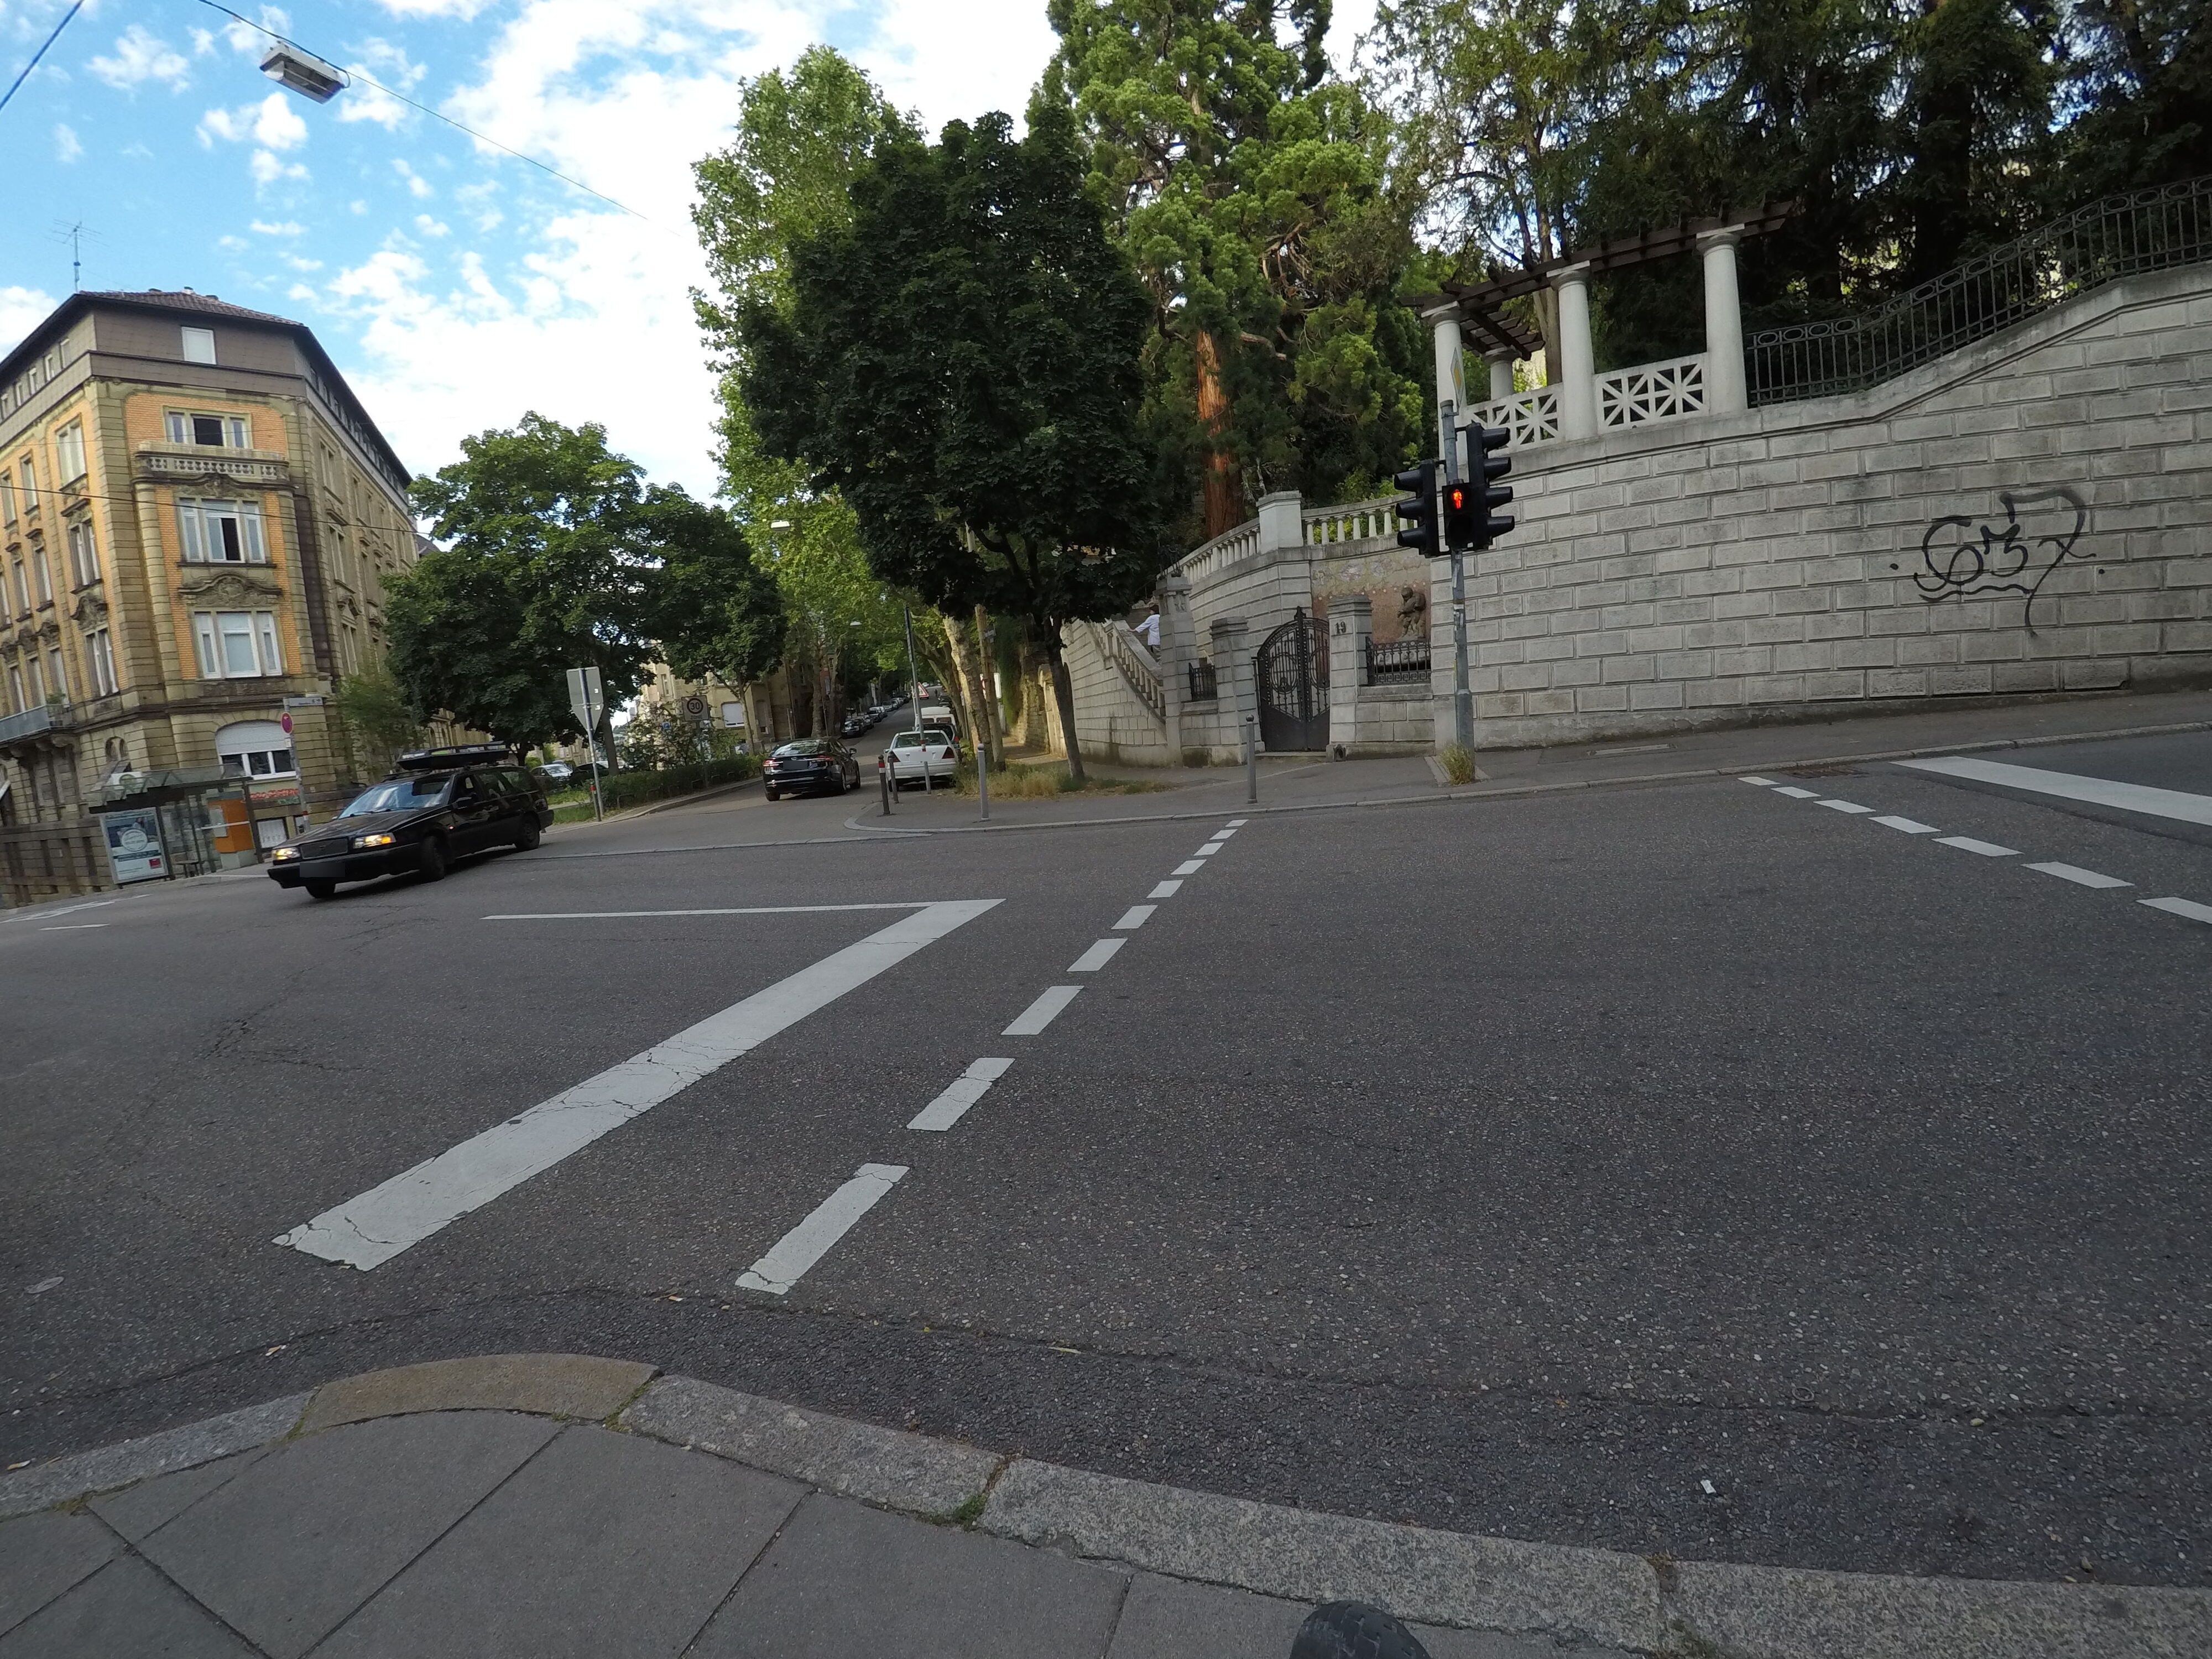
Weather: clear
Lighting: day
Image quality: good
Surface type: cycling surface
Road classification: footway, residential
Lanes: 2
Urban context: urban centre
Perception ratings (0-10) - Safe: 4.27, Lively: 9.51, Beautiful: 7.21, Boring: 1.85, Depressing: 2.87, Wealthy: 9.18